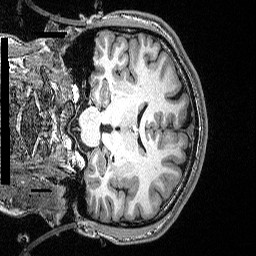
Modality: T1w
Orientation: coronal
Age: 23
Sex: male
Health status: ill
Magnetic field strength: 3 T
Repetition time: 2.53 s
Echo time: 0.00331 s